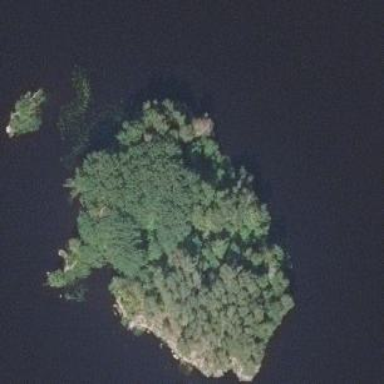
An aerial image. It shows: Islet.